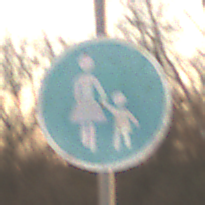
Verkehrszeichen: Gehweg
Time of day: SunriseSunset
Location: Outdoor (Nature)
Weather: PartlyCloudy
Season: NotSpecified
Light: Natural